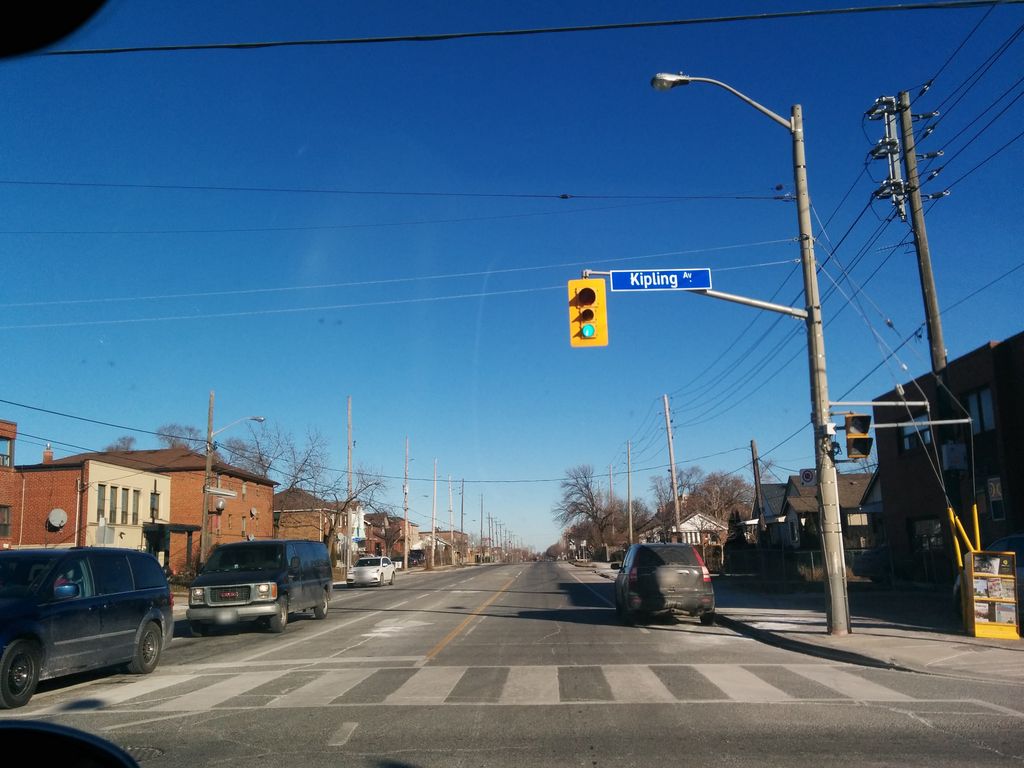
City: toronto